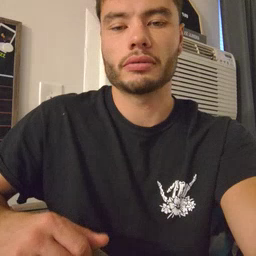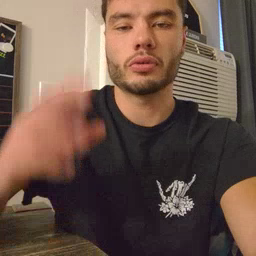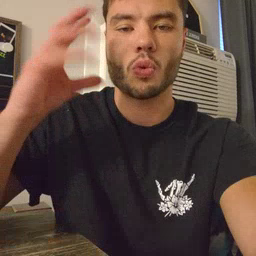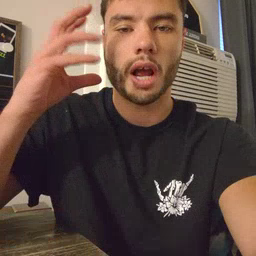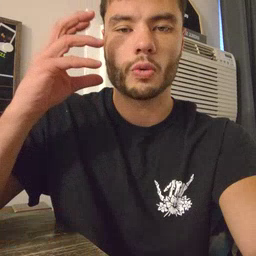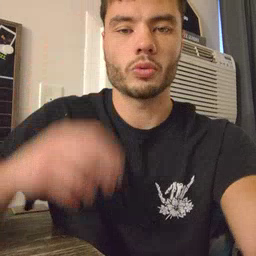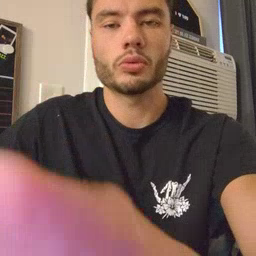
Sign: radio